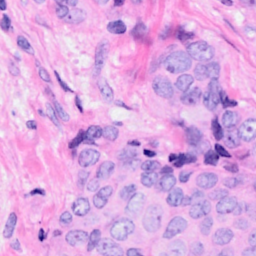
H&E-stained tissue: Breast